Question:
Not able to do that.
Been trying things like:
'''
document.getElementById("sharebar").innerHTML=""; //This works
alert(document.getElementById("sharebar").toString());
document.getElementById("sharebar").setAttribute("width", "0px"); //To remove formatting but this doesnt
'''
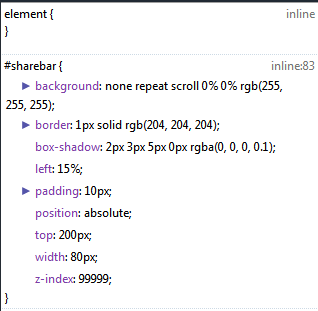
Answer: '''
document.getElementById("sharebar").setAttribute("style", "width:0px;");
'''